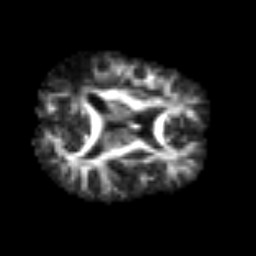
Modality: FA
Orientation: axial
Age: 39
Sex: female
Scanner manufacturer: siemens
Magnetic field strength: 3 T
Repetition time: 3.2 s
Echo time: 0.081 s